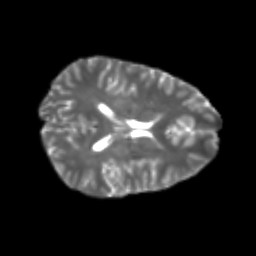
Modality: T2w
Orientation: axial
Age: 20
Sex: female
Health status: healthy
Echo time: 0.074 s